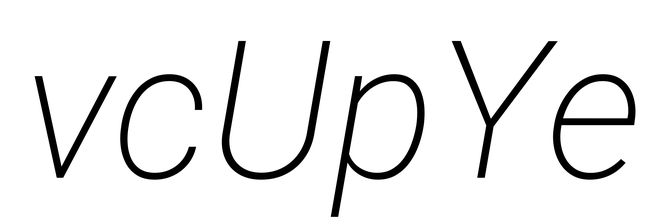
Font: Roboto-Italic_ExtraLight_Italic